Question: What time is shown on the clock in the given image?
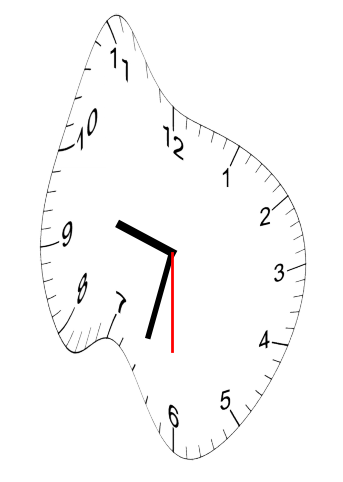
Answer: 09:32:30